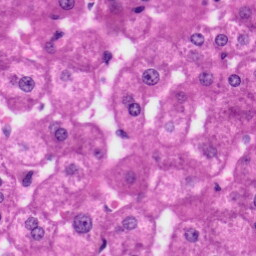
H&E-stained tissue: Liver